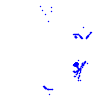
Particle: kaon